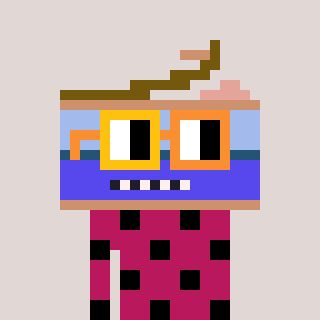
a pixel art character with square yellow and orange glasses, a canned ham-shaped head and a darkpink-colored body on a warm background